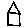
Label: house